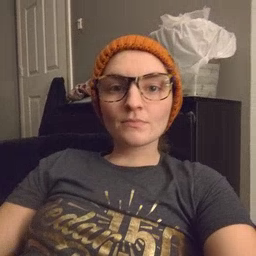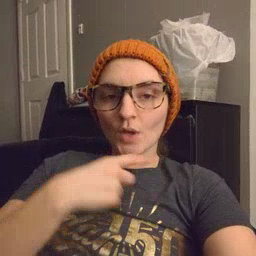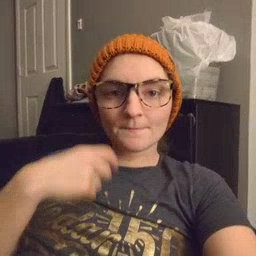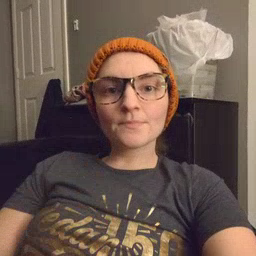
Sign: dryer